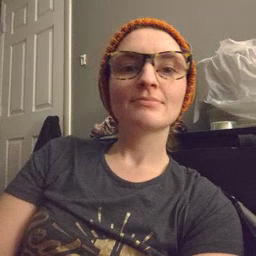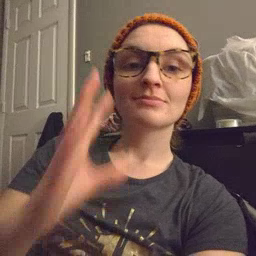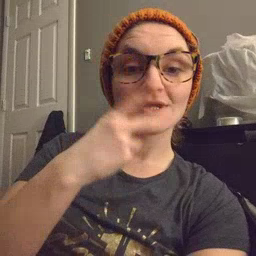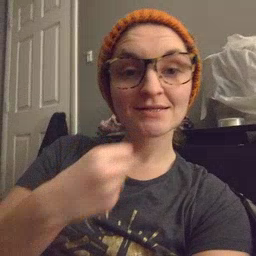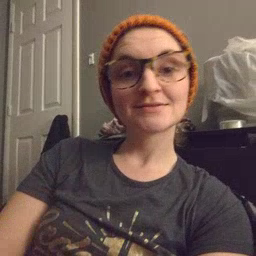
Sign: pretty